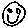
Label: smiley face